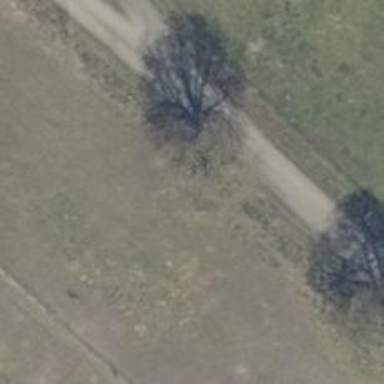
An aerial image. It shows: Deciduous broadleaved tree.